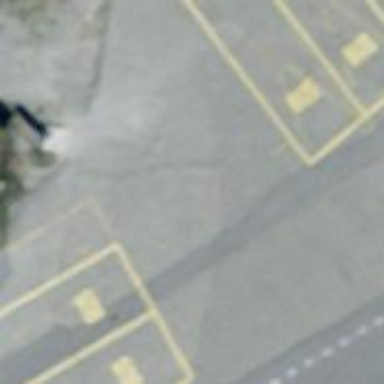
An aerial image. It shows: Parking aisle with road classification of service. The track type is grade 2.